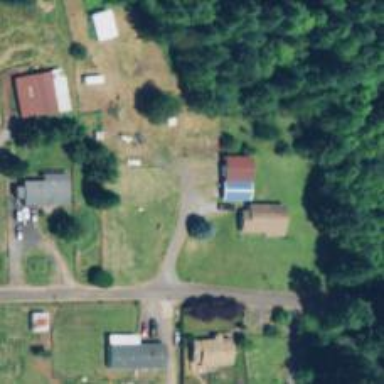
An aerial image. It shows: Driveway.